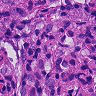
Metastatic tissue present: yes